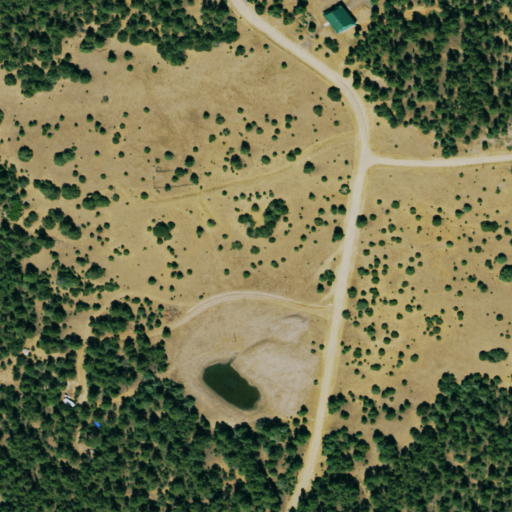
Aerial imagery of plain(s) in Colorado named Dry Lake Flat containing evergreen forest, grassland, shrub, woody wetlands, and open development